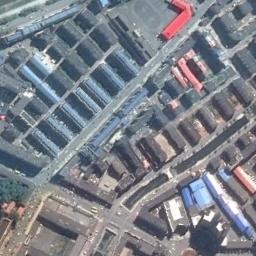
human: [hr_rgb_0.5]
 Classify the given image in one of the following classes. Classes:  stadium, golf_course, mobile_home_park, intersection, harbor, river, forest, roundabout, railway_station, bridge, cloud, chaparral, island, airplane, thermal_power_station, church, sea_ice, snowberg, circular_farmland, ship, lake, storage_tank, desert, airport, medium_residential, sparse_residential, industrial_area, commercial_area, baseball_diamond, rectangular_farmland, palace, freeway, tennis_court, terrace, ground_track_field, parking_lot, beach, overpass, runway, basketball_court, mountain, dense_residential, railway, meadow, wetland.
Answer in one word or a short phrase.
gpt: industrial_area